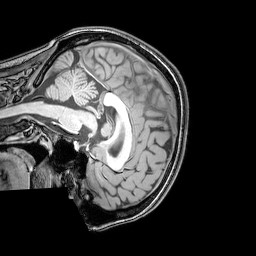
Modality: T1w
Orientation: sagittal
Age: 25
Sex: female
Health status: healthy
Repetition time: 0.081 s
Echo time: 0.037 s